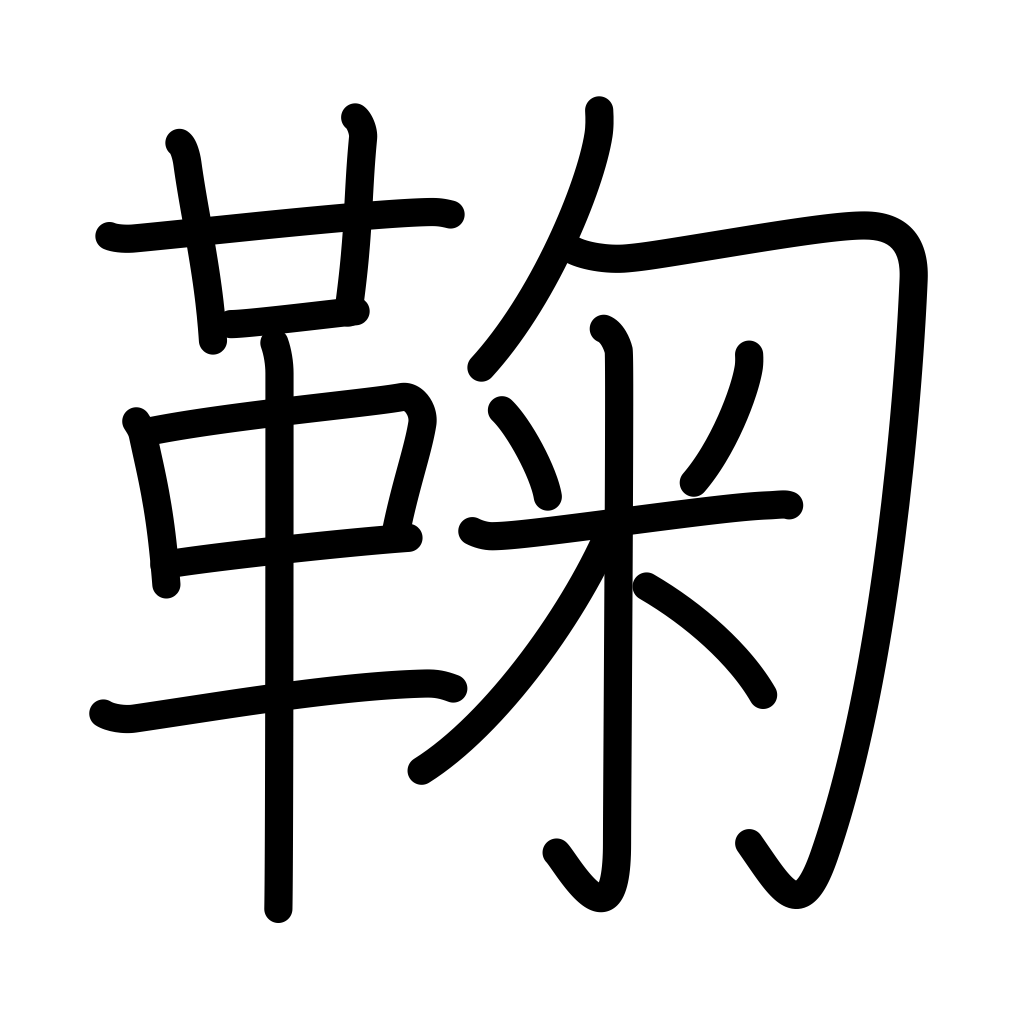
Meaning: ball